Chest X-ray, PA view. Patient: 49 years old, sex F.
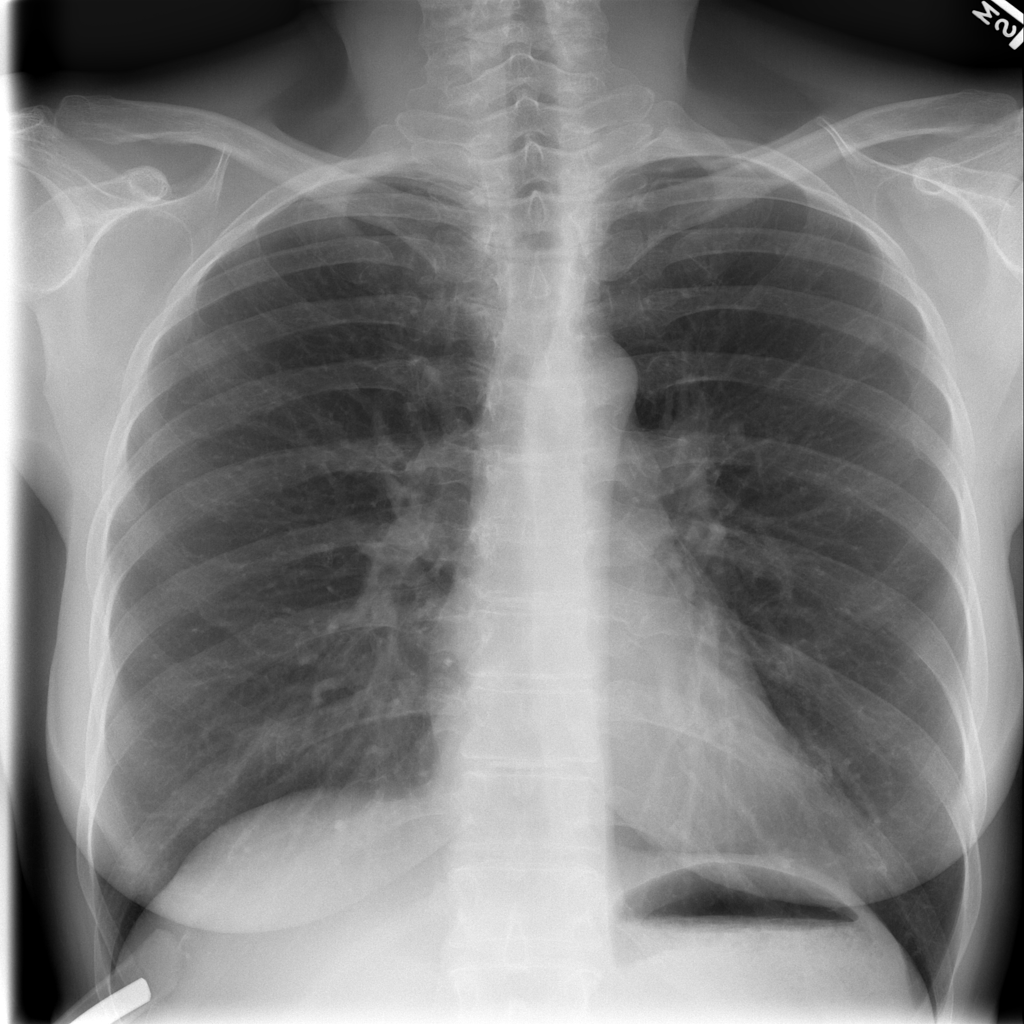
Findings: No Finding